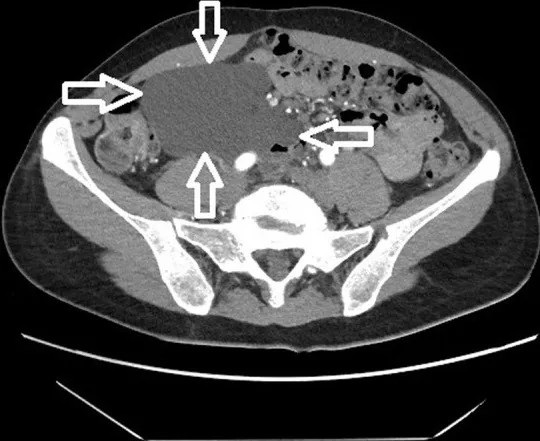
CT scan of the lymphangioma (marked by open arrows) in right abdomen area. The mass is reaching the right side of abdomen wall, contacting abdominal aorta, vena cava and right common iliac artery, also ileocolic artery and vein.
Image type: radiology (ct)